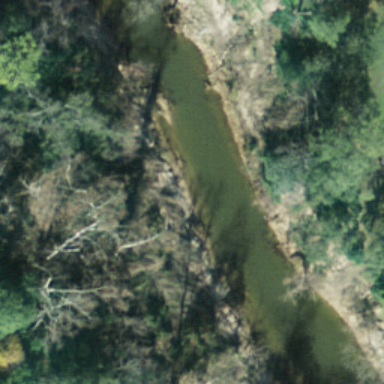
It is a river with a forest on both banks of the river .